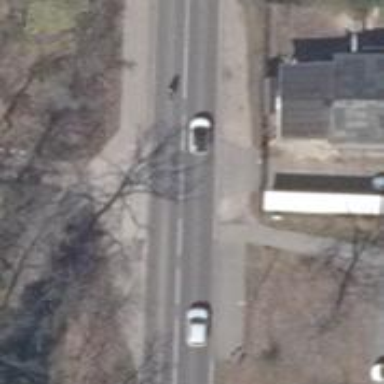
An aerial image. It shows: Secondary road with asphalt surface and lane markings.